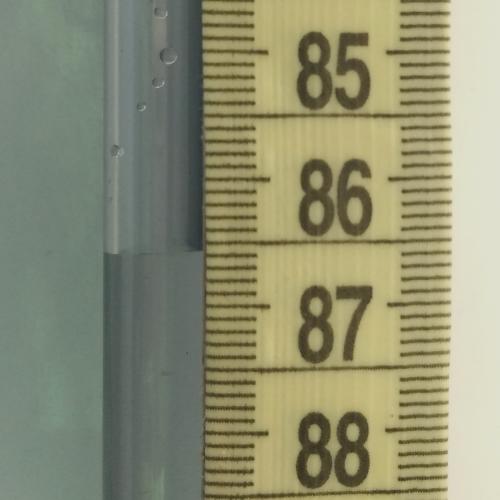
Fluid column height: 86.6 cm